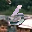
Label: 6